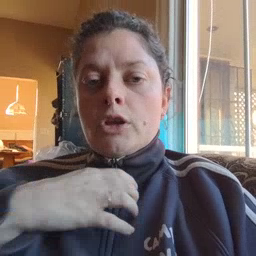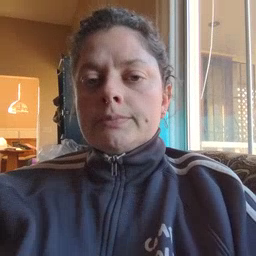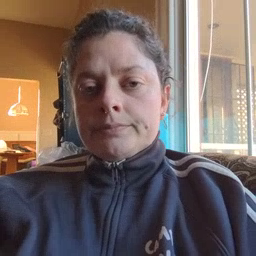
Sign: hungry